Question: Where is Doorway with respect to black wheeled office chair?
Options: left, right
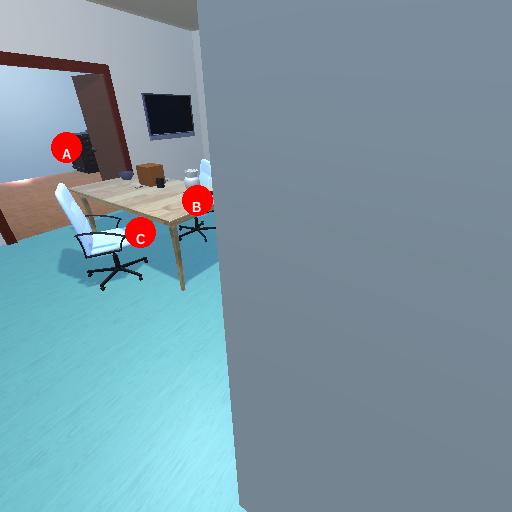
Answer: left